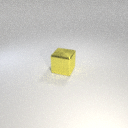
large yellow metal cube